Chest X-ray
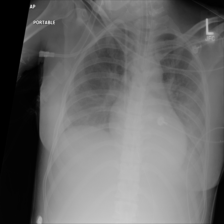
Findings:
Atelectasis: negative
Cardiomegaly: negative
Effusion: negative
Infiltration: negative
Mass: negative
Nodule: negative
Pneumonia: negative
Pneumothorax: negative
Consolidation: negative
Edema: negative
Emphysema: negative
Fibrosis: negative
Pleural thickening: negative
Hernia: negative